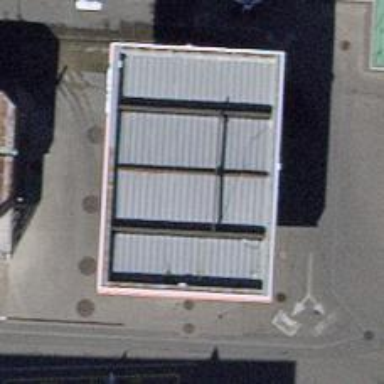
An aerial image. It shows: Fuel station.